Interaction volume radius: 5 \u00c5
Interaction volume height: 40 \u00c5
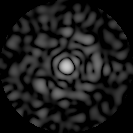
Disorder parameter: 0.8003